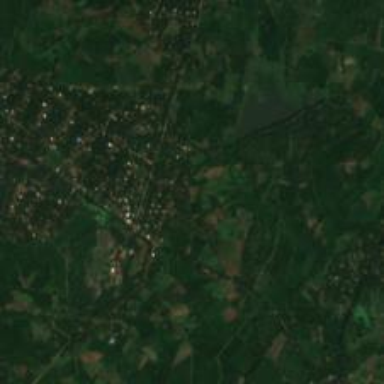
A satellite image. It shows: Village area.